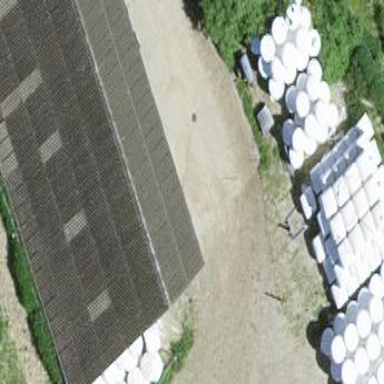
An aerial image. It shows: Shed.